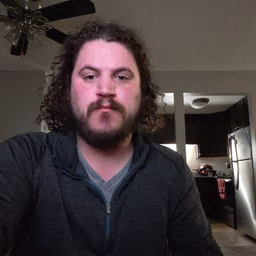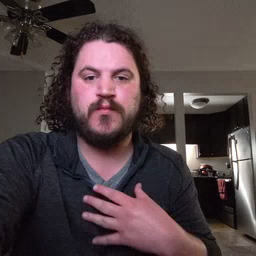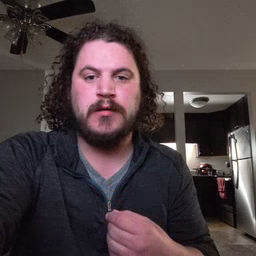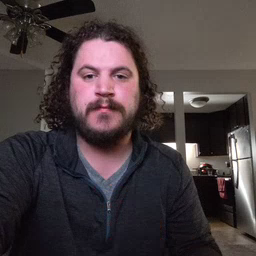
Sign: white